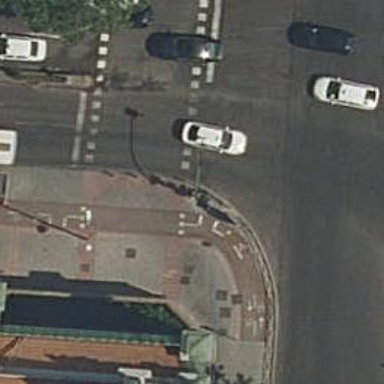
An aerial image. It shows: Crossing on the footway with traffic signals.